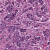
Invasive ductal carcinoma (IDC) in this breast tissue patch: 1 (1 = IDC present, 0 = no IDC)